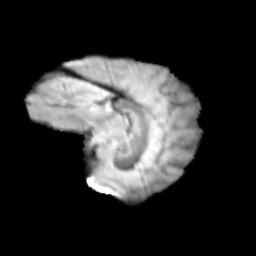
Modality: T2w
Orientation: sagittal
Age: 12
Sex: female
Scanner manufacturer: siemens
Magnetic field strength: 3 T
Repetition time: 3.8 s
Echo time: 0.07 s